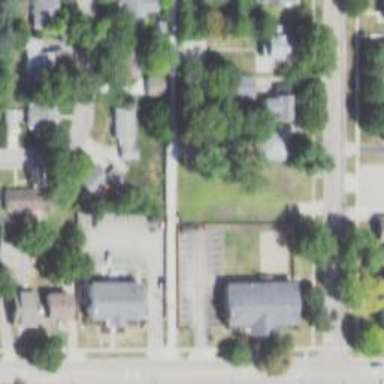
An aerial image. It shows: Alley classified as service road.